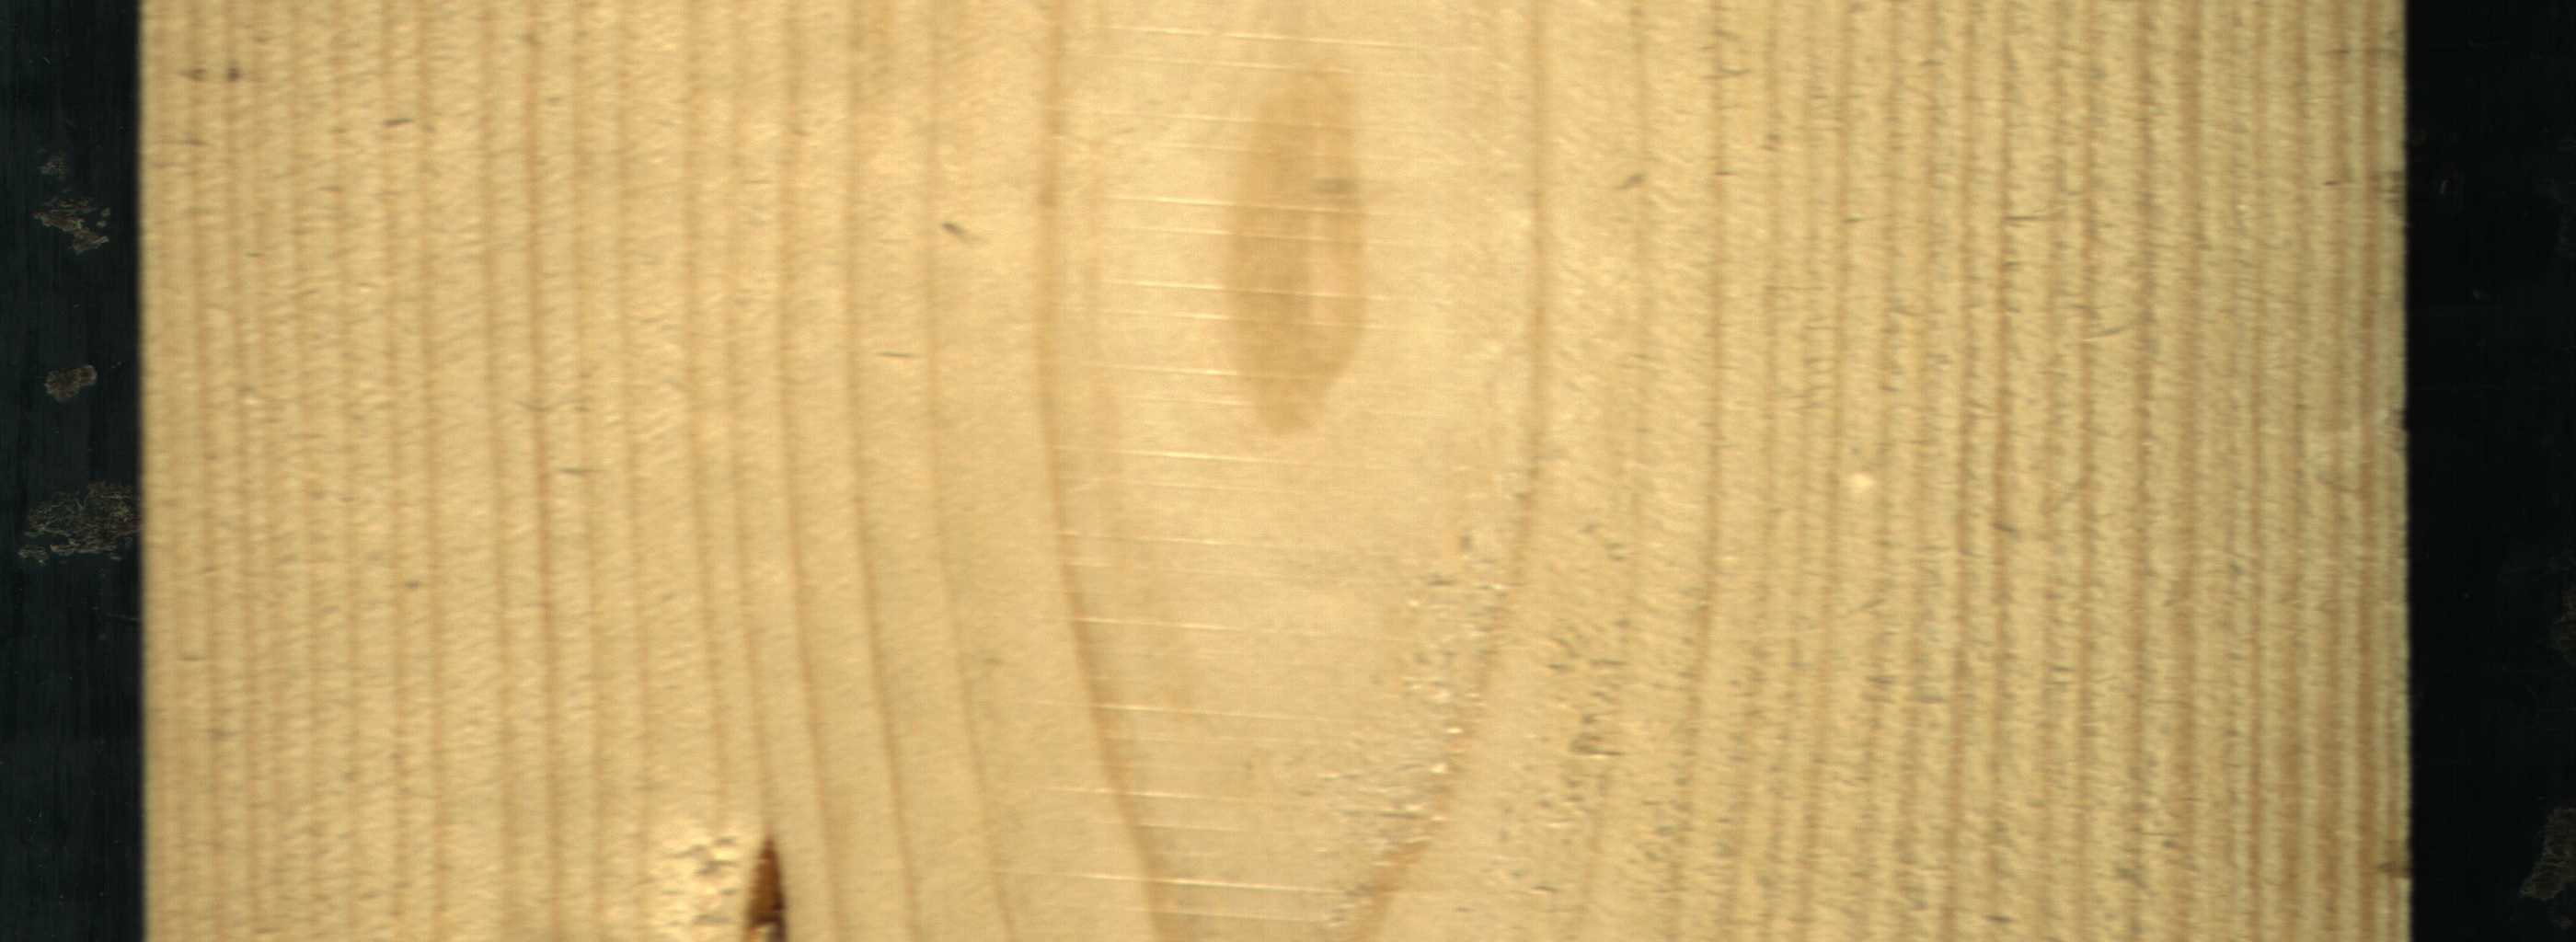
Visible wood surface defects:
resin